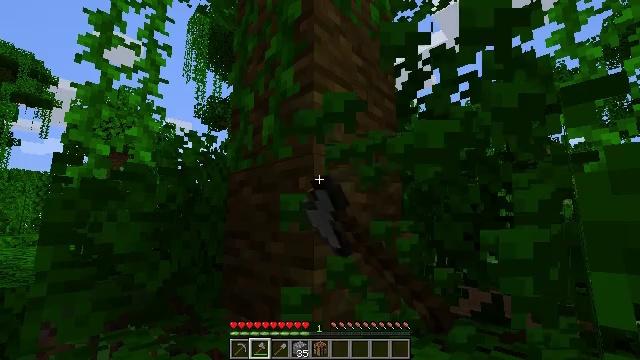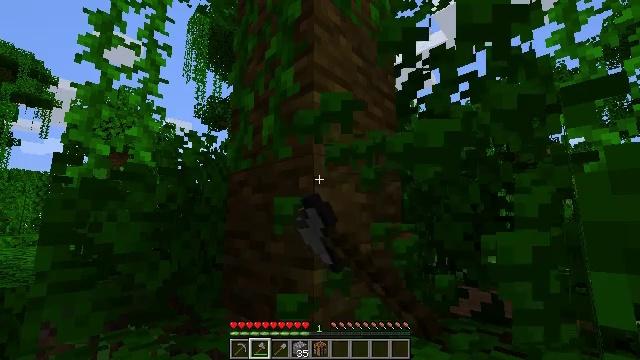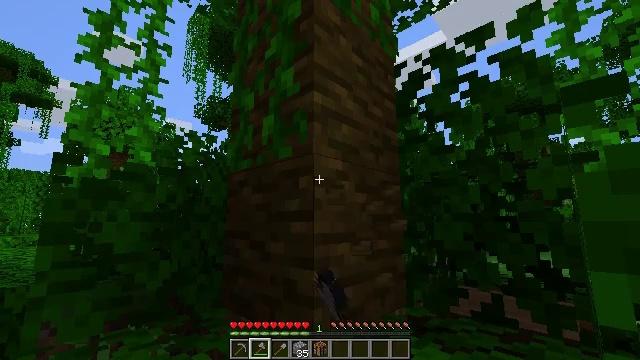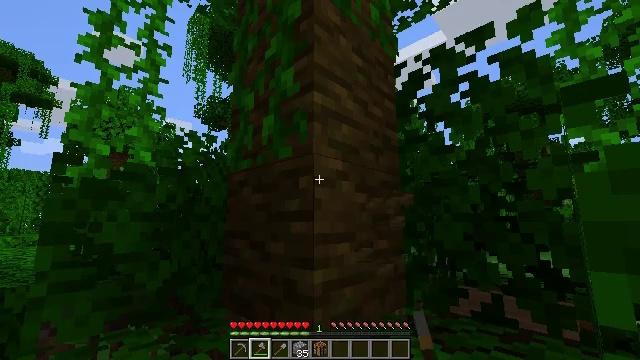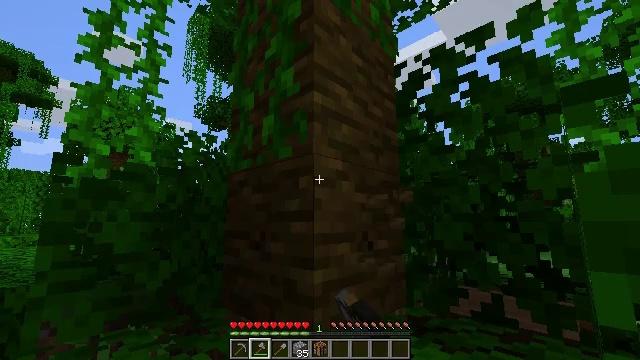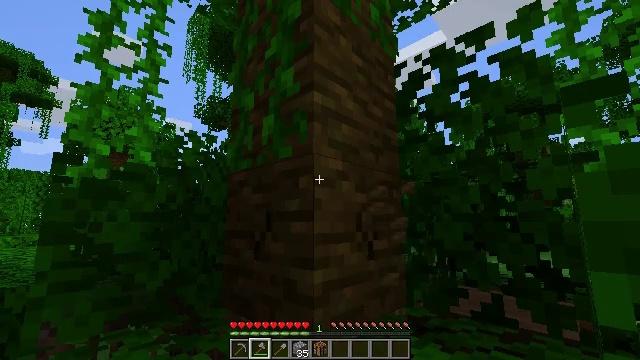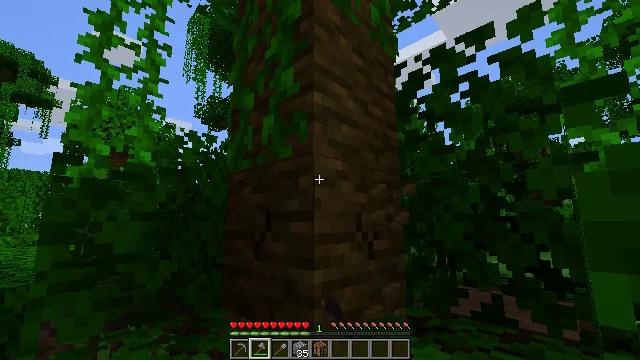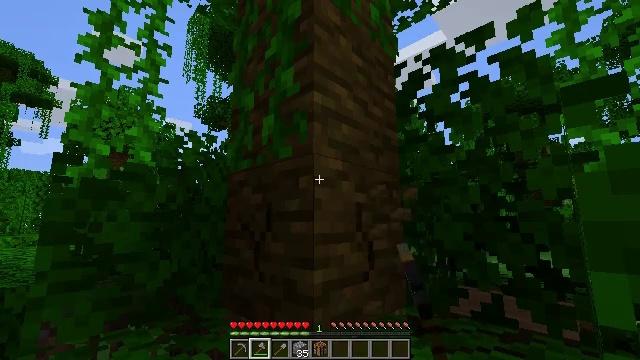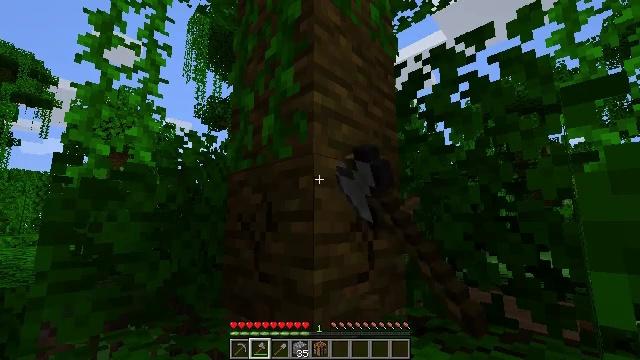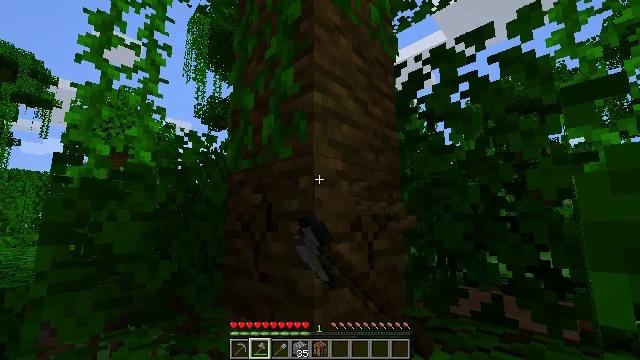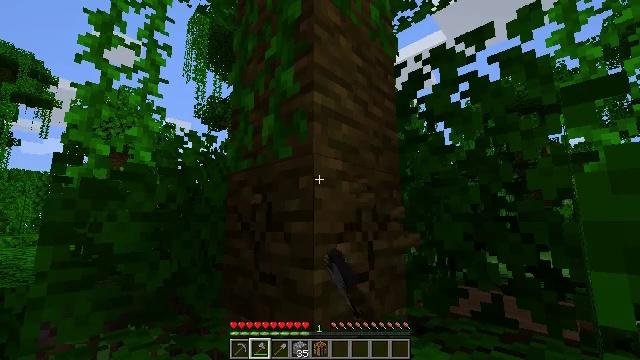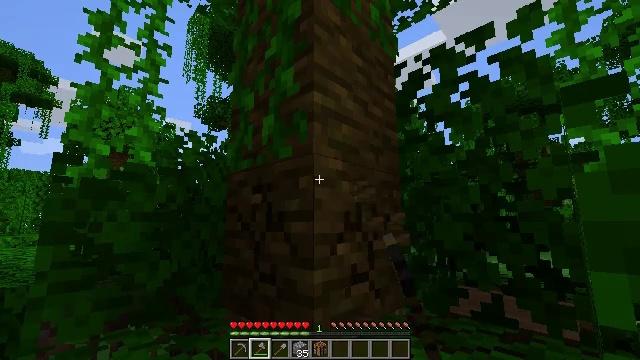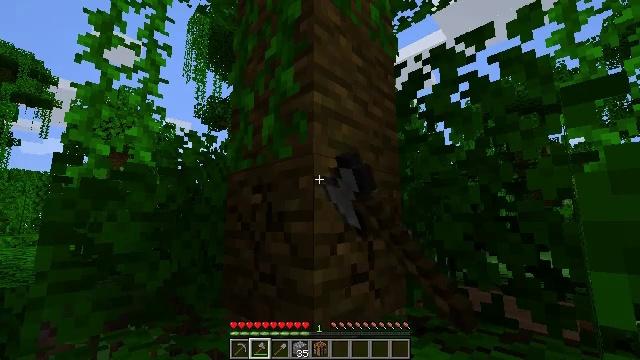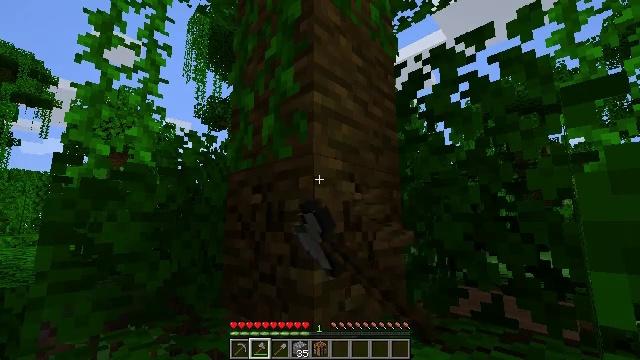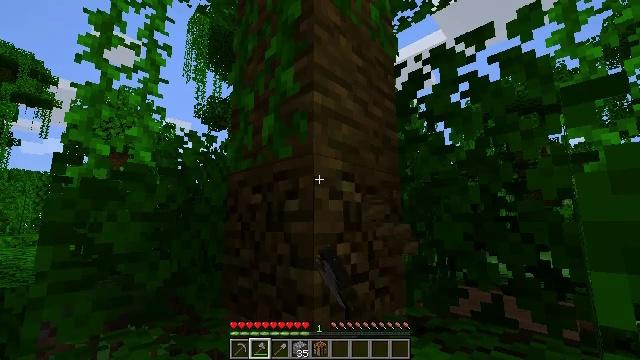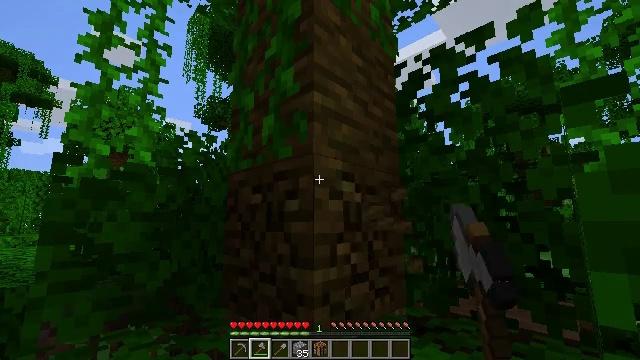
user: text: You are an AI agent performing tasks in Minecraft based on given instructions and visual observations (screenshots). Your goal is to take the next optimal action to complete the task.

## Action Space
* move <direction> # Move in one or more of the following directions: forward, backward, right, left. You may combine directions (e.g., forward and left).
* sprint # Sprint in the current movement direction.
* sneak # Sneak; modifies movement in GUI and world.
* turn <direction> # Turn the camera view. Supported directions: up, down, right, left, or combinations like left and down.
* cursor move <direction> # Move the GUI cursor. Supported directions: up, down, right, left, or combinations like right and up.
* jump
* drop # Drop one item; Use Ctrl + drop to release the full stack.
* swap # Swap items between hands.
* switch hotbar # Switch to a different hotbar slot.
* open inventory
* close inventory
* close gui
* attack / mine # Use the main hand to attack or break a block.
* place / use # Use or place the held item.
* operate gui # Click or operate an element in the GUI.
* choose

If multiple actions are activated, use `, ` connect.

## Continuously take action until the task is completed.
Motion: motion action
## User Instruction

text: Chop down a jungle log from the jungle tree.
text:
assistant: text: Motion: attack / mine
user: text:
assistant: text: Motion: attack / mine
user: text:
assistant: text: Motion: attack / mine
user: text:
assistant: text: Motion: attack / mine
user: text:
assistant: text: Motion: attack / mine
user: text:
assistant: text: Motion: attack / mine
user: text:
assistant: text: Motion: attack / mine
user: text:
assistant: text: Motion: attack / mine
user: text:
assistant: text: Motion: attack / mine
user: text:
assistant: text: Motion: attack / mine
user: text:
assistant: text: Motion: attack / mine
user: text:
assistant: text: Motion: attack / mine
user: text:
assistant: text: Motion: attack / mine
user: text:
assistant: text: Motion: attack / mine
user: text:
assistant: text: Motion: attack / mine
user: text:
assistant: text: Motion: attack / mine
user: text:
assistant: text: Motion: attack / mine
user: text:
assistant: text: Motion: attack / mine
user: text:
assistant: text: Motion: attack / mine
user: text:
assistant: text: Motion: attack / mine
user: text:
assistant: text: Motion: attack / mine
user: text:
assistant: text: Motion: attack / mine